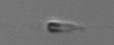
Label: flagellate_morphotype3